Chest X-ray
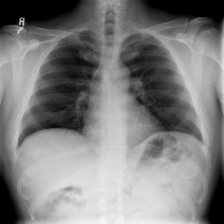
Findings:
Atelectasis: negative
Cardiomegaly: negative
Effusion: negative
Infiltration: positive
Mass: negative
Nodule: negative
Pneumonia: negative
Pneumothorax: negative
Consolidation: negative
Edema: negative
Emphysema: negative
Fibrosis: negative
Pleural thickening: negative
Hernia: negative